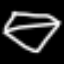
Label: diamond